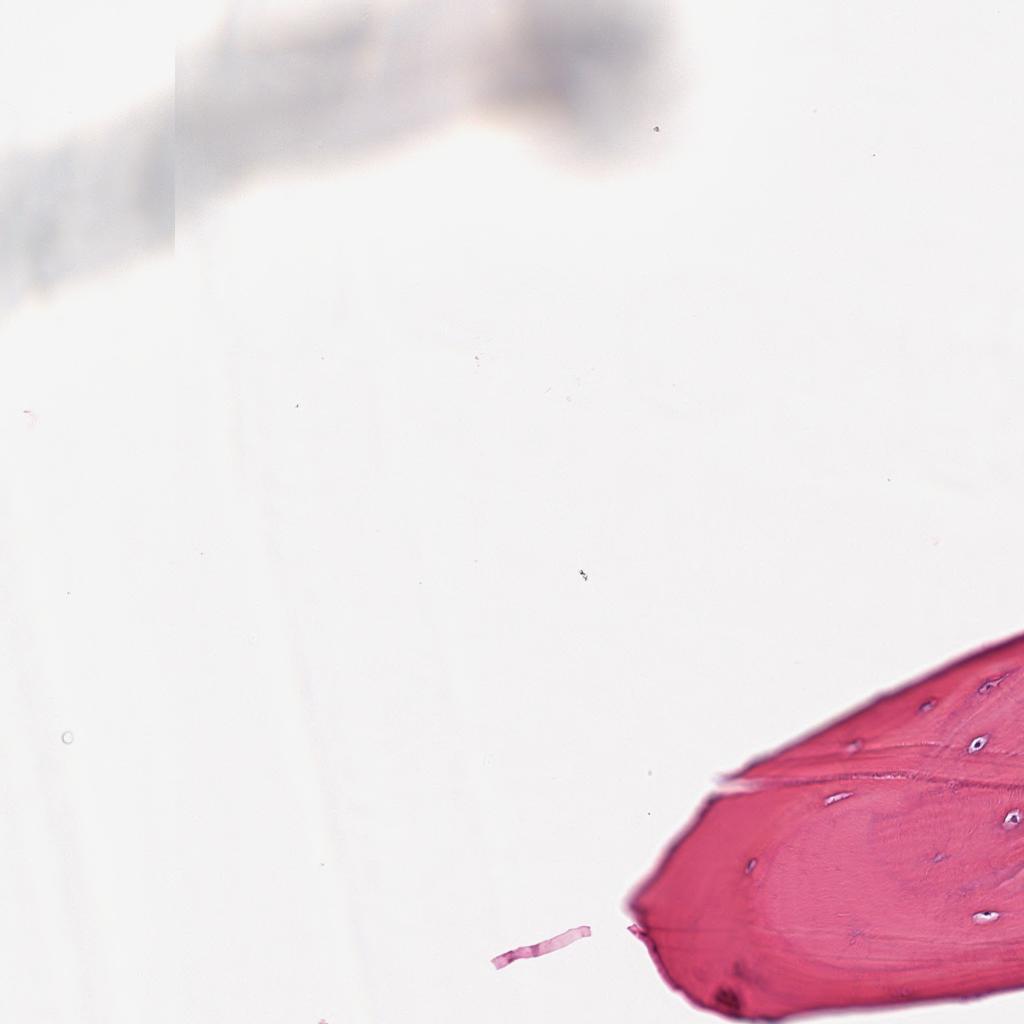
Label: Non-Tumor